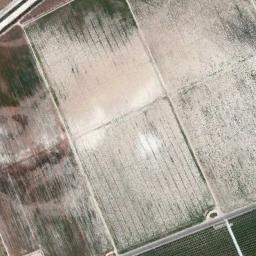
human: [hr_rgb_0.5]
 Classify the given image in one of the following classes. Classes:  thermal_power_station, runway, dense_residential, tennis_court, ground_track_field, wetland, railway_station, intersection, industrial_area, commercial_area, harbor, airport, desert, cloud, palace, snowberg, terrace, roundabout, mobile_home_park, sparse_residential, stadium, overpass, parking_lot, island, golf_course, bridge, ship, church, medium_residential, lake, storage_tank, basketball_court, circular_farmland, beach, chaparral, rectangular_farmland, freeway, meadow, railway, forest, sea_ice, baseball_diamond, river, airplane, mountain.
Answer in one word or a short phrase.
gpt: rectangular_farmland